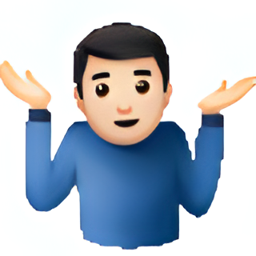
Name: man shrugging type 1 2
Emoji: 🤷🏻‍♂️
Group: People & Body
Sub-group: person-gesture